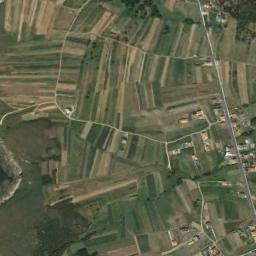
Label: rectangular_farmland